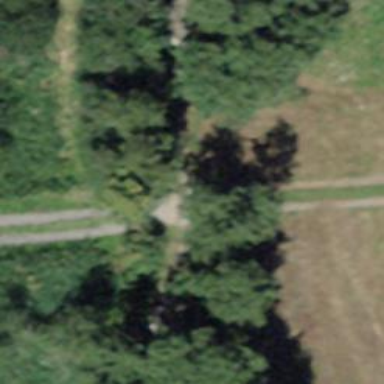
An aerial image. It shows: Ground path.